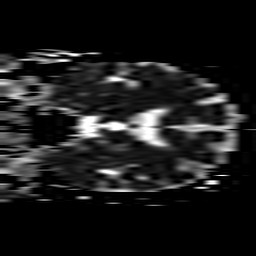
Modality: ADC
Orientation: coronal
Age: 72
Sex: male
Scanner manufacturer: philips
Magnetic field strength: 3 T
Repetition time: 3.334 s
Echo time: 0.076 s